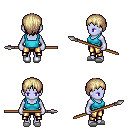
a pixel art fantasy rpg character, female body template, dark elf, purple skin, teal pirate shirt, gold greaves, white blonde plain hairstyle, white slippers, spear, four views (front, back, left, right), 2x2 character sprite sheet, small pixel art, hard edges, no anti-aliasing